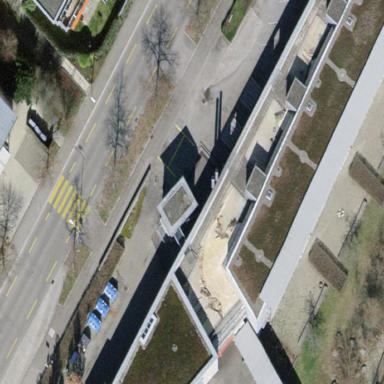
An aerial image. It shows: School building with school amenities.